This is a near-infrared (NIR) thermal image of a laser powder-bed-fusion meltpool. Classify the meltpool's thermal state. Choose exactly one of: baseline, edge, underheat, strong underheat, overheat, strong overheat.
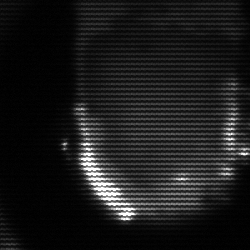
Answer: baseline